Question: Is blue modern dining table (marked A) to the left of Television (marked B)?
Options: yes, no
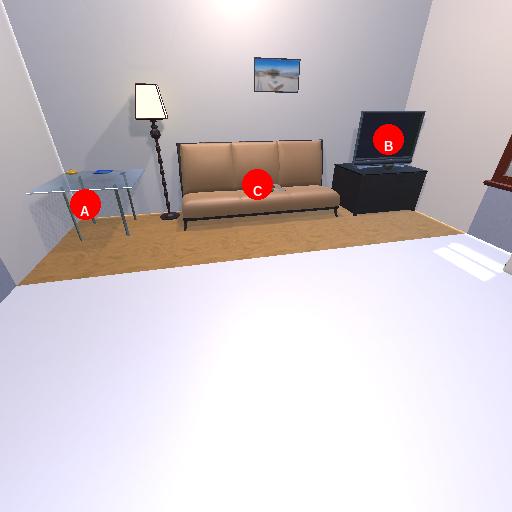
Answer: yes